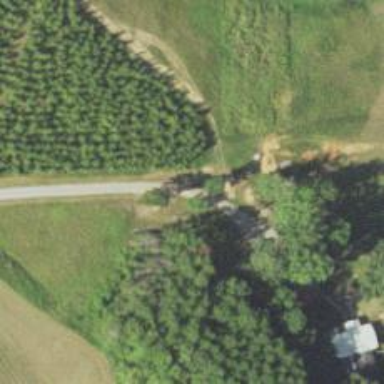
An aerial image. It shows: Driveway leading to service road.